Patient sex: M
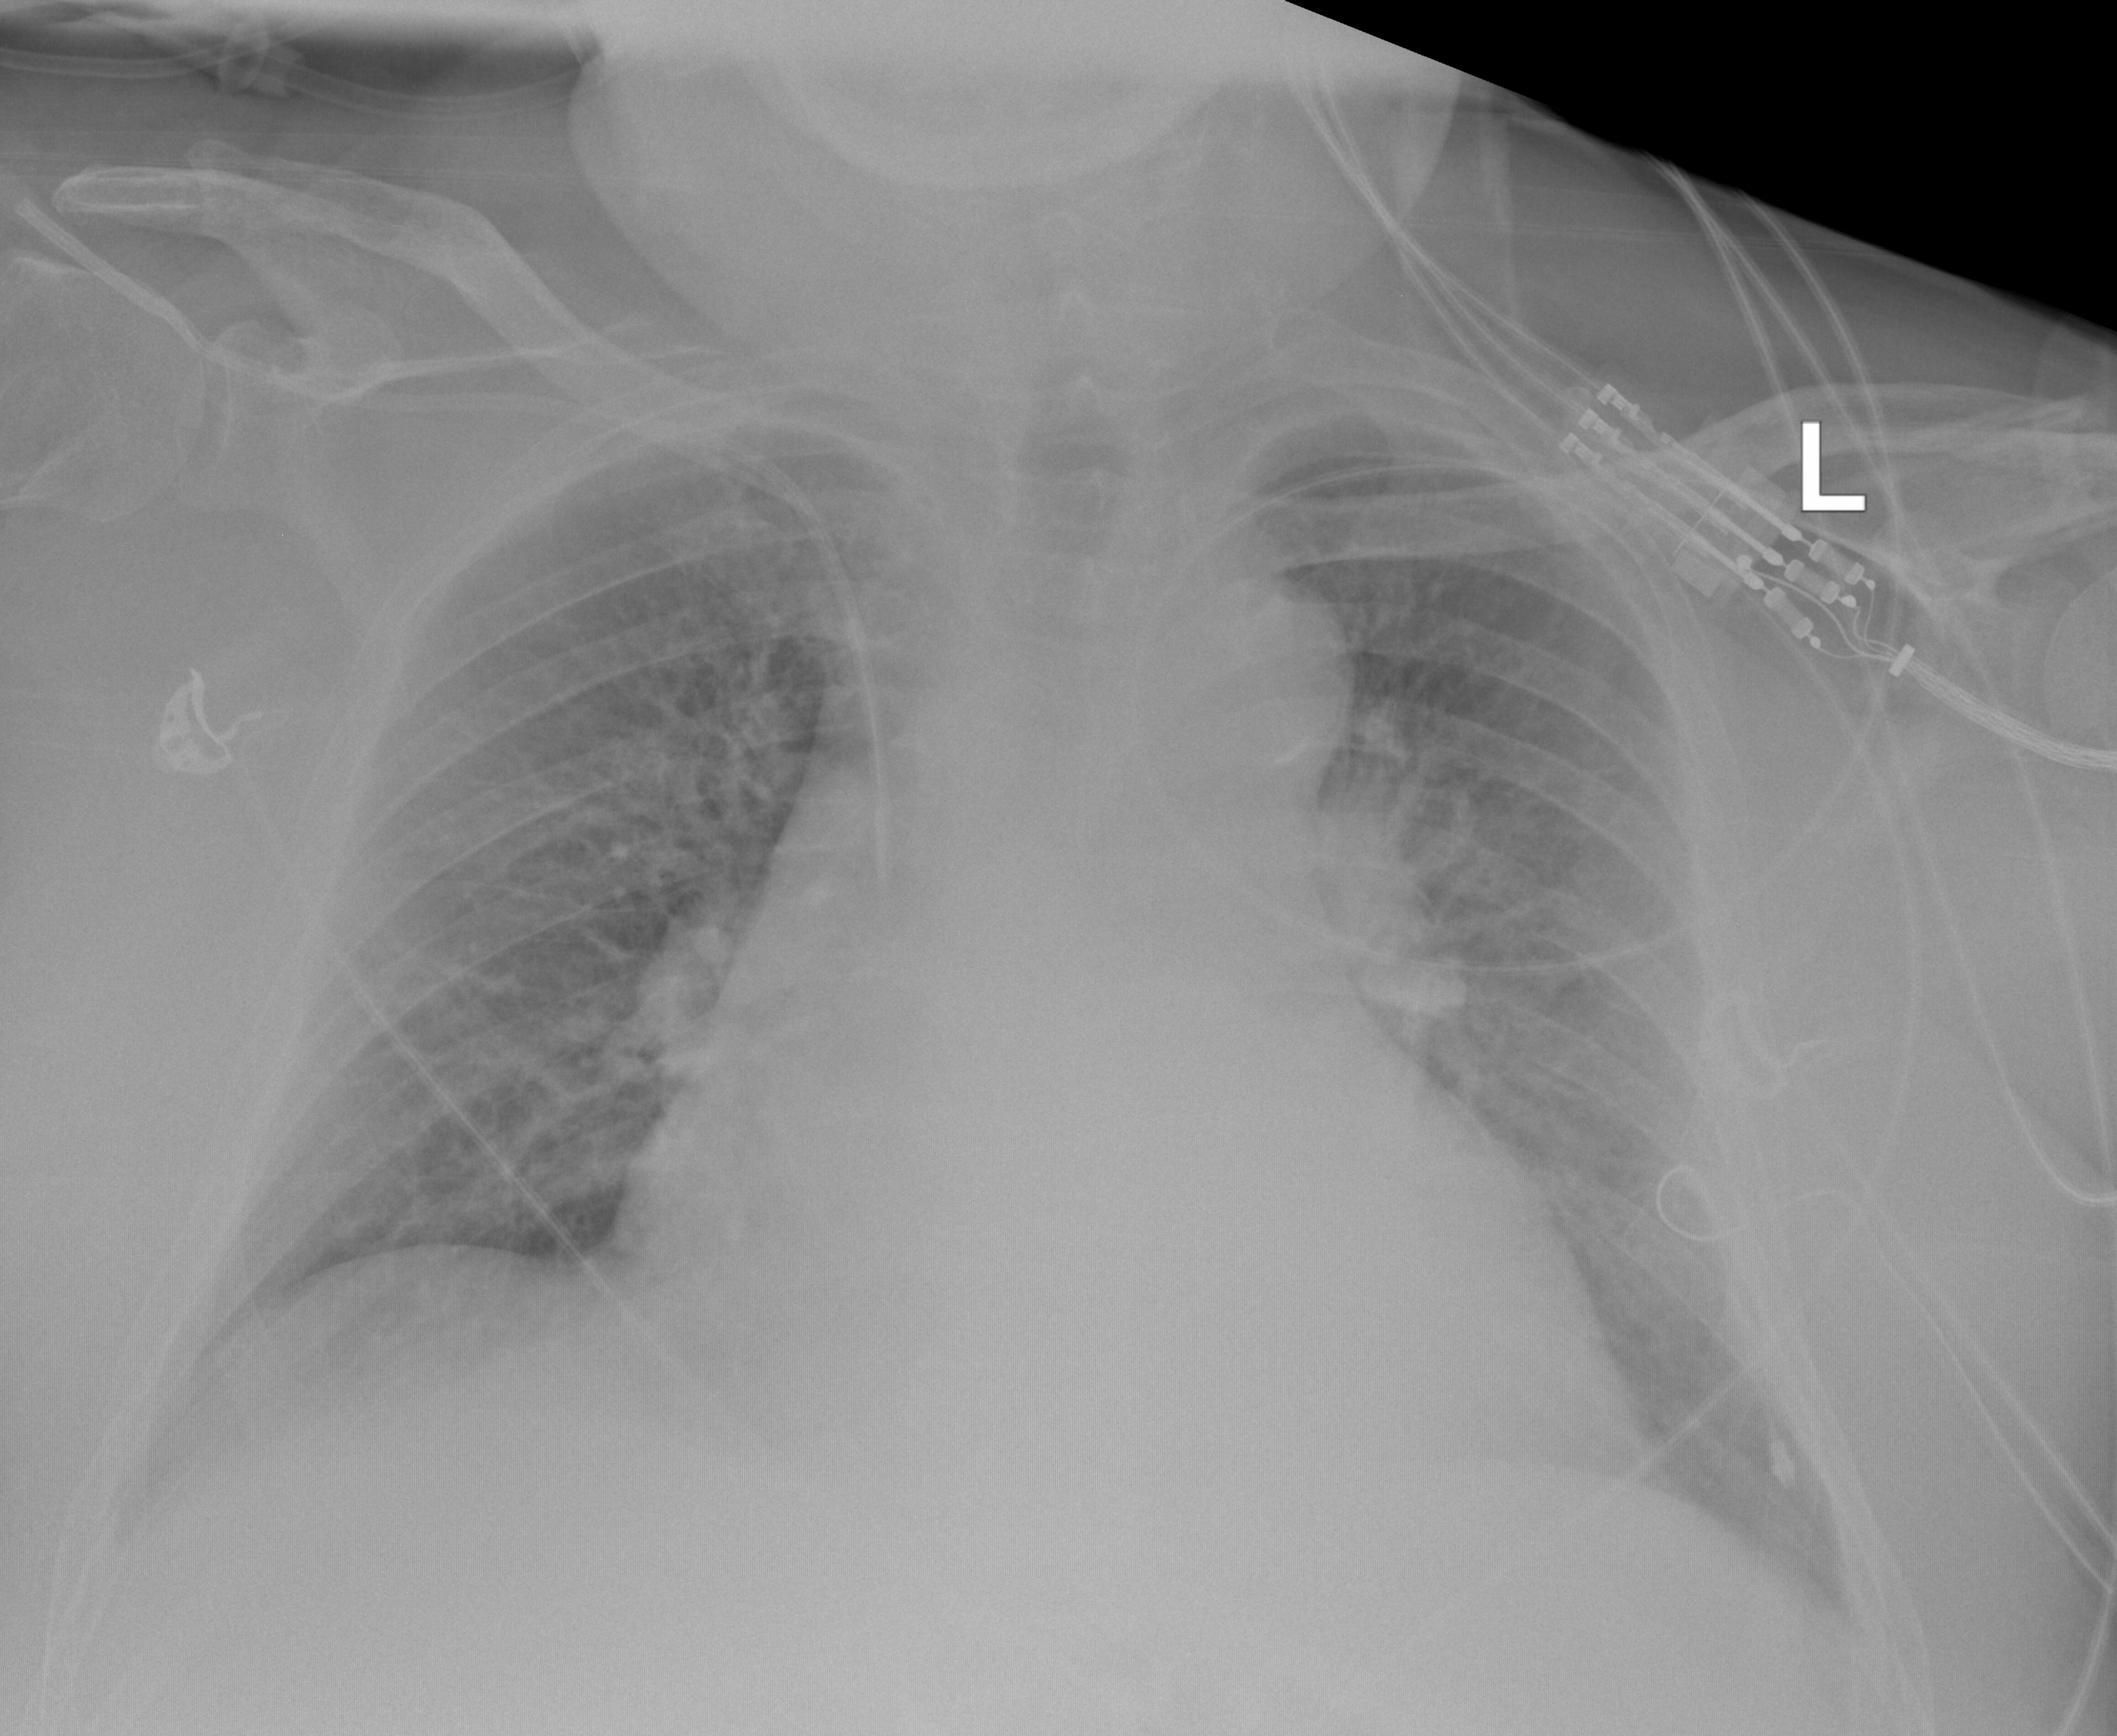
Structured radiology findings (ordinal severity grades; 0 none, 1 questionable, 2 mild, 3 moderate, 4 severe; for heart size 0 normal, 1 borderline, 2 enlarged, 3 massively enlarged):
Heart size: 3
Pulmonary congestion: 2
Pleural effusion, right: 0
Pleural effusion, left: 0
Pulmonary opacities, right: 0
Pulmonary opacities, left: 2
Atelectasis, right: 0
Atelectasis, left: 0